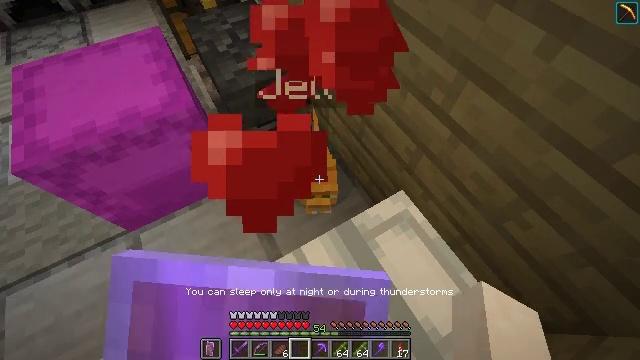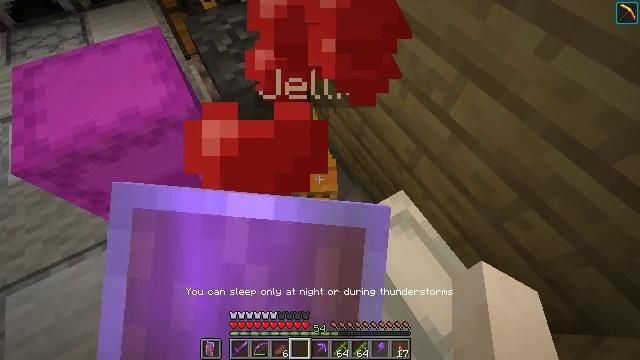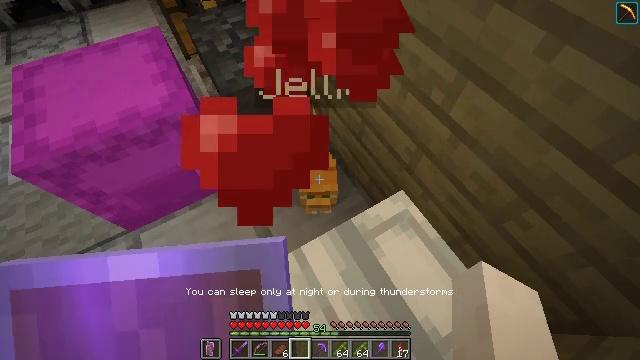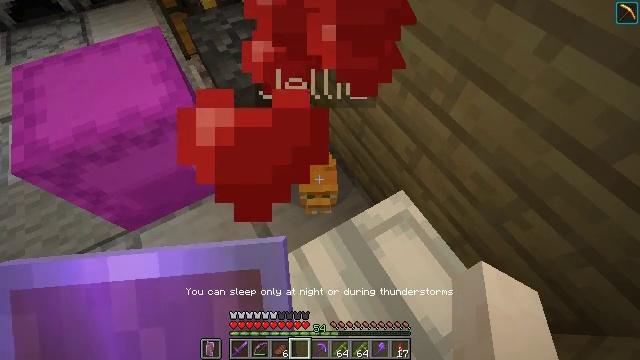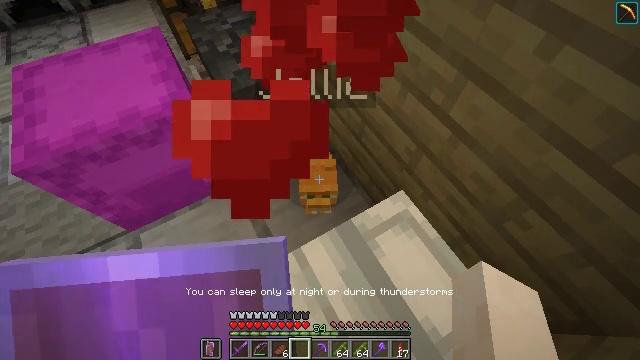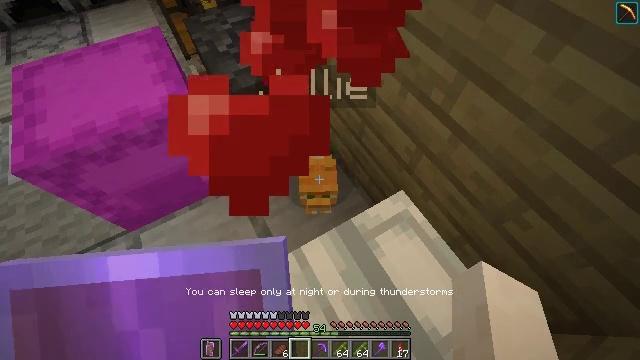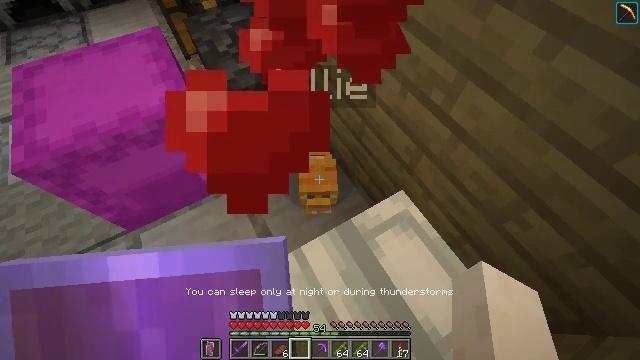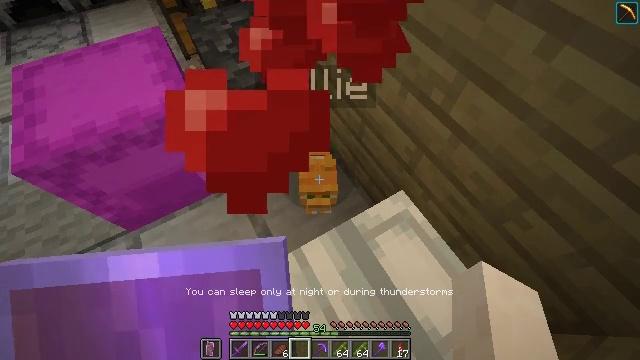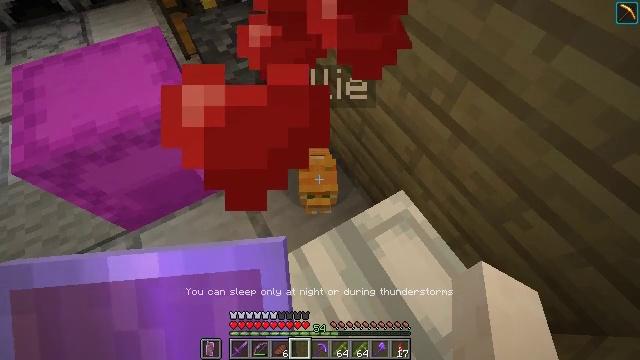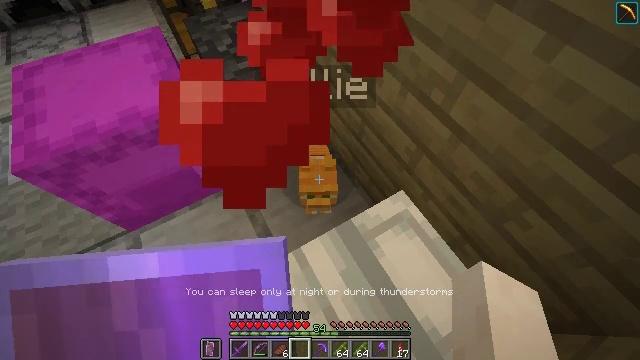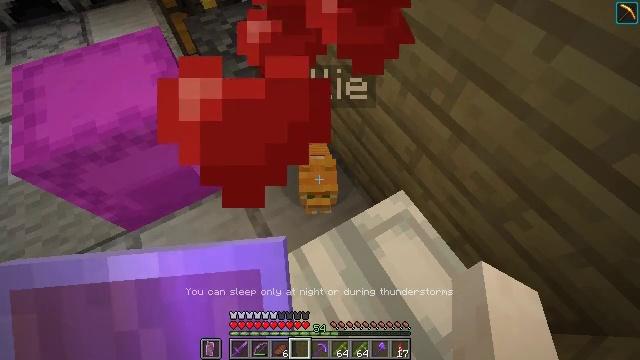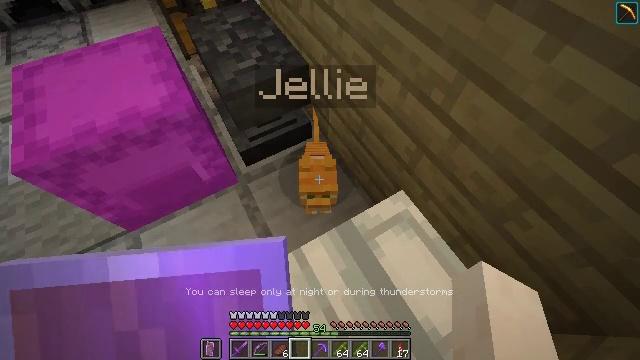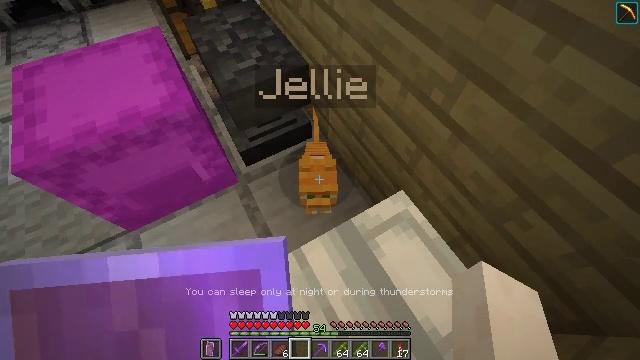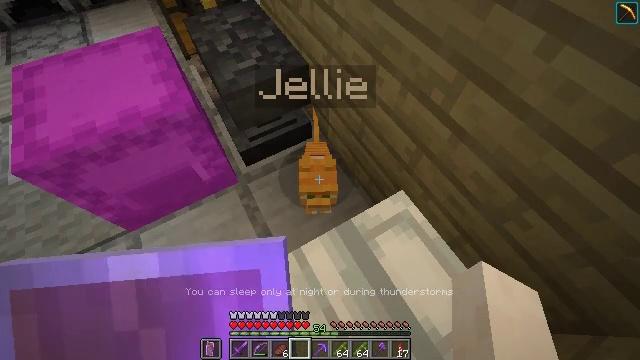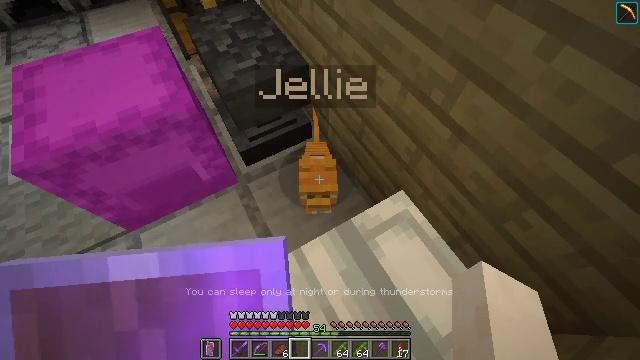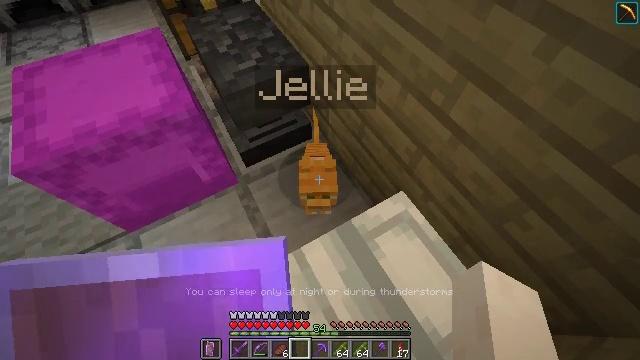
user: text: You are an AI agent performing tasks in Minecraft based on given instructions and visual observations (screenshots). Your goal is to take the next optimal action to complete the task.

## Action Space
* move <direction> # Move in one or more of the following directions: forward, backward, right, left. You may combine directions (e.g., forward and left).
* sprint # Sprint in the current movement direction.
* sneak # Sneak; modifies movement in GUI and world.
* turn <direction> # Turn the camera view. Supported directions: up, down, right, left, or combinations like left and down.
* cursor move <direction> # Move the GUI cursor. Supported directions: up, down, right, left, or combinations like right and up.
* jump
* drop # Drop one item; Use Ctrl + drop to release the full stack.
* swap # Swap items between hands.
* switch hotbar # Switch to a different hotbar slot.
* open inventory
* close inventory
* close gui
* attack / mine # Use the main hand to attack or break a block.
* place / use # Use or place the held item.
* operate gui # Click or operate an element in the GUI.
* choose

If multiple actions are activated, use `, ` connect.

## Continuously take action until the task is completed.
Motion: motion action
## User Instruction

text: Gather spruce log by chopping the tree.
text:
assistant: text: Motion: use / place
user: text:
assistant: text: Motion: no_op
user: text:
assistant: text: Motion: no_op
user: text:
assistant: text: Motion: no_op
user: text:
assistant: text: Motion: no_op
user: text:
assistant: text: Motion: no_op
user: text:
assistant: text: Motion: no_op
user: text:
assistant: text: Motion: no_op
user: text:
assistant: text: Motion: no_op
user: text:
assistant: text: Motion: no_op
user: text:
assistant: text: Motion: no_op
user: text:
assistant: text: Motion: no_op
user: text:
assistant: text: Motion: no_op
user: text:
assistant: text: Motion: no_op
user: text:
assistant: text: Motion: no_op
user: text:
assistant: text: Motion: no_op
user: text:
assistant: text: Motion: use / place
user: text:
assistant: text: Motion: use / place
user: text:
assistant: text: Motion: use / place
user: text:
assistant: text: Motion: use / place
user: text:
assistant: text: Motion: use / place
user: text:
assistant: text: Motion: no_op
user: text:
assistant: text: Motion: no_op
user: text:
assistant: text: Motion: no_op
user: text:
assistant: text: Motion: no_op
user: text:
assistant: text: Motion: no_op
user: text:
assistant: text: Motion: no_op
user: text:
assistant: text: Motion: no_op
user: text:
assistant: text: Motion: no_op
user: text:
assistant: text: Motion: use / place